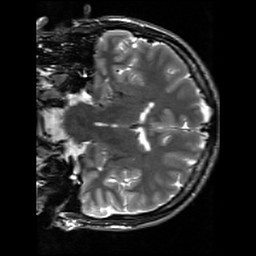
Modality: T2w
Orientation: coronal
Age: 18
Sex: male
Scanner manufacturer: siemens
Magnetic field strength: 3 T
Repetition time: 7 s
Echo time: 0.09 s